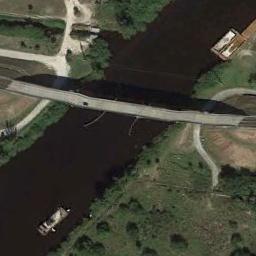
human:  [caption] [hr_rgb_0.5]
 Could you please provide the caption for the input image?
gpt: There is a bridge with a boat over the river next to some trees and roads .

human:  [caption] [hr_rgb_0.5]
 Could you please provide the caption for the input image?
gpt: A bridge built on a dark blue river and a boat on the river .

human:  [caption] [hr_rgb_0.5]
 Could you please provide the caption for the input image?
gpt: A bridge connects the green fields on both sides of the deep green river  There is a boat in the river .

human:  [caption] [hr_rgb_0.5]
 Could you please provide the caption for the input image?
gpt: The water under the bridge is green .

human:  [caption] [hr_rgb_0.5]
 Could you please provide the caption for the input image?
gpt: Many green plants are around the bridge .